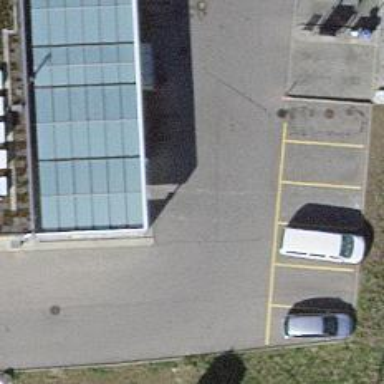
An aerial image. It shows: Car wash facility.